Aerial crown-view tile of a tropical tree (Barro Colorado Island, Panama), acquired 20250616:
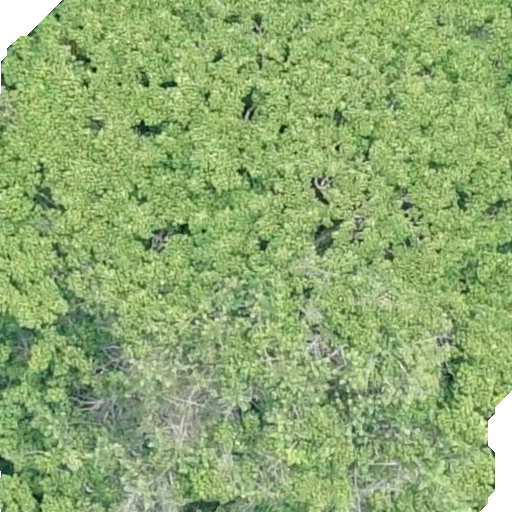
Species: Sterculia apetala
GBIF accepted scientific name: Sterculia apetala
Crown area: 545.532 m²